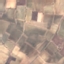
Label: PermanentCrop